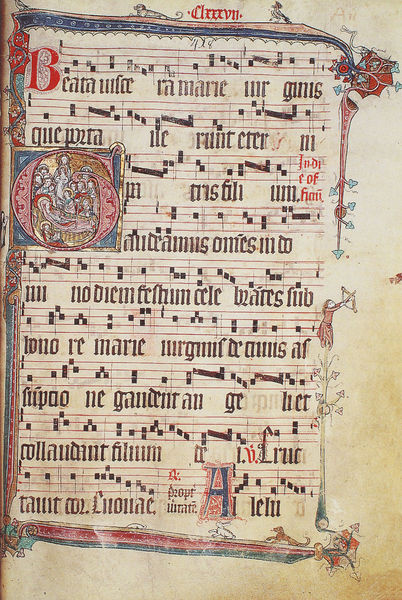
Titel: Graduale
Institution: Köln, Erzbischöfliche Diözesan- und Dombibliothek
Schlagwörter: blau, grün, bunt, zeichnung, hund, rot, tier, tiere, bibel, blatt, musik, engel, schrift, papier, rahmung, bogen, noten, figuren, ornamente, verzierung, buch, illustration, text, buchstaben, initiale, gottesdienst, maria, pfeil, handschrift, lied, gesangbuch, geburt, latein, lateinisch, buchmalerei, liederhandschrift, missale, g, b, neumen, lg, mittalalter, beata